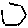
Label: hexagon